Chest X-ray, PA view. Patient: 17 years old, sex M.
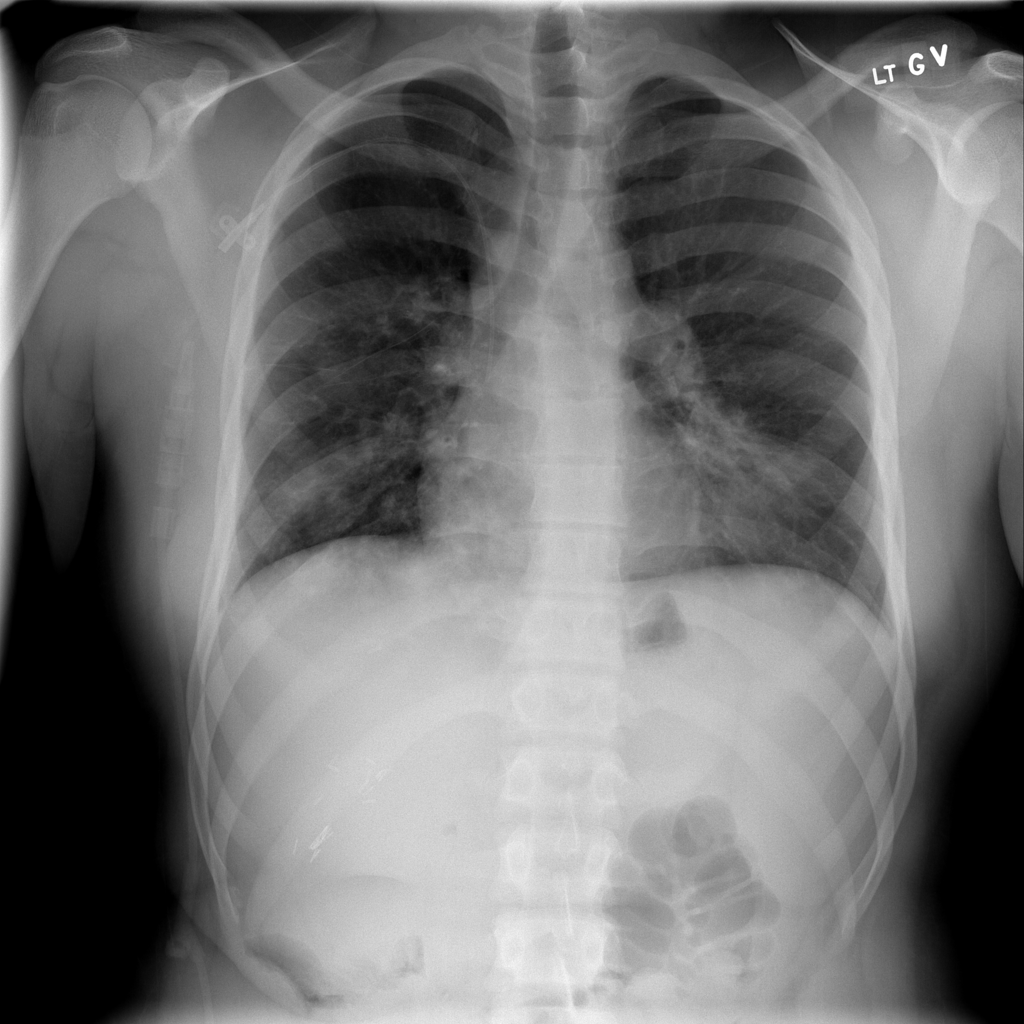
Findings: Atelectasis, Consolidation